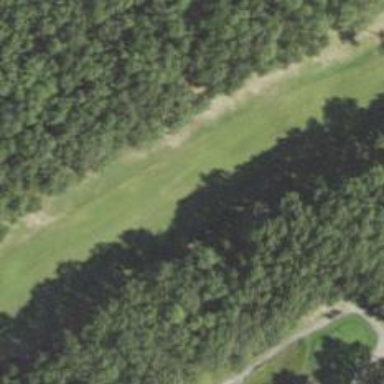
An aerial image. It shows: View of golf hole.